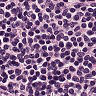
Metastatic tissue present: no